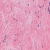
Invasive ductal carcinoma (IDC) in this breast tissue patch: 0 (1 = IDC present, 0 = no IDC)